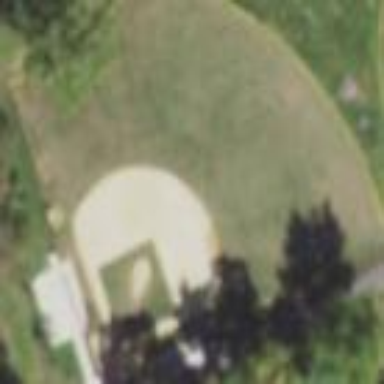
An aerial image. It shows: Baseball pitch for leisure land.